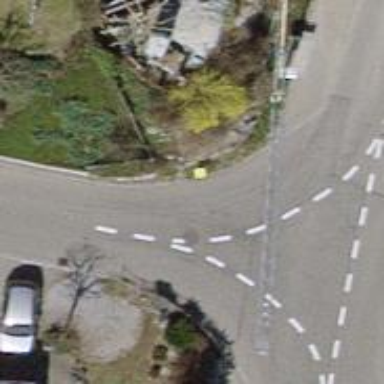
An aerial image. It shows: Post box is visible.